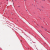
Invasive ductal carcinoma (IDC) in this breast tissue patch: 0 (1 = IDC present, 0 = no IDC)